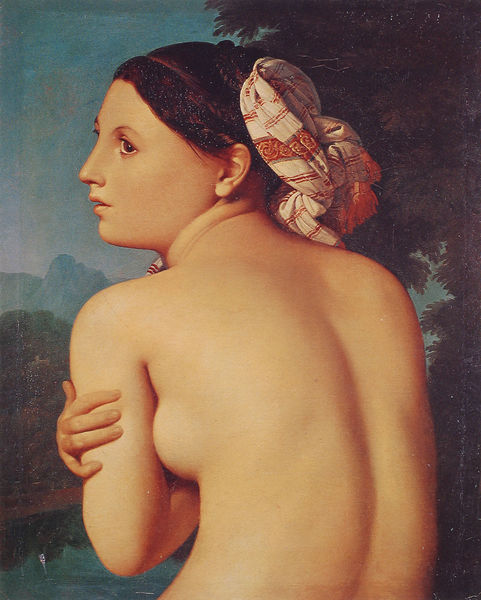
Titel: Badende
Künstler: Jean-Auguste-Dominque Ingres
Institution: Bayonne, Musée Bonnat
Schlagwörter: akt, baum, berg, blau, gemälde, hand, haut, himmel, nackt, wasser, bäume, fluss, landschaft, brust, frau, haar, mund, nase, ohr, profil, rücken, tuch, arme, augen, gesicht, portrait, porträt, haare, rückenakt, verschränkt, geflochten, schutz